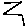
Label: zigzag